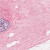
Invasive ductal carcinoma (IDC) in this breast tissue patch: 0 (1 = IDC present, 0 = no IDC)